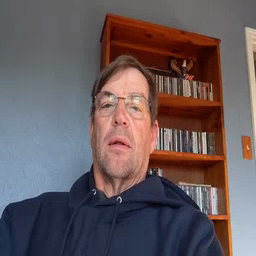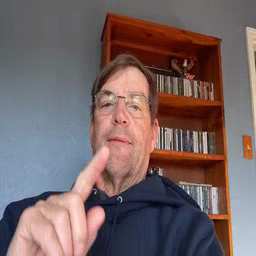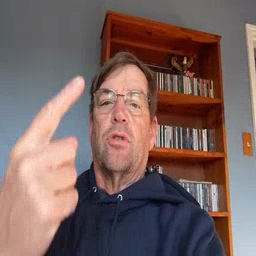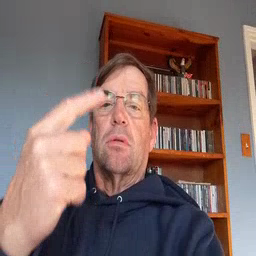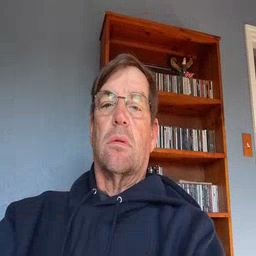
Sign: first